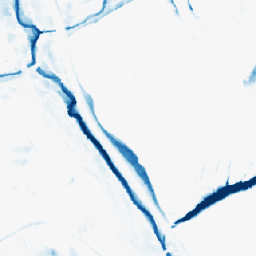
Category: morphological
Decomposition family: morphological_square
Decomposition parameters: operation: closing
size: 15
Upsampling method: area
Upsampling parameters: scale: 4
Upsampling scale: 4